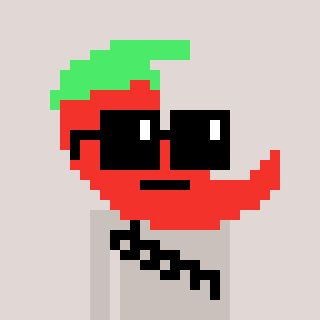
a pixel art character with square black sunglasses, a chilli-shaped head and a foggrey-colored body on a warm background